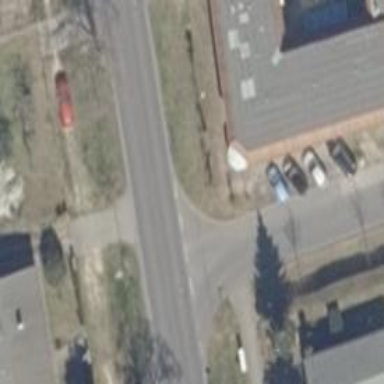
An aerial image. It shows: Secondary road with asphalt surface.